Interaction volume radius: 10 \u00c5
Interaction volume height: 20 \u00c5
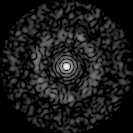
Disorder parameter: 0.8363